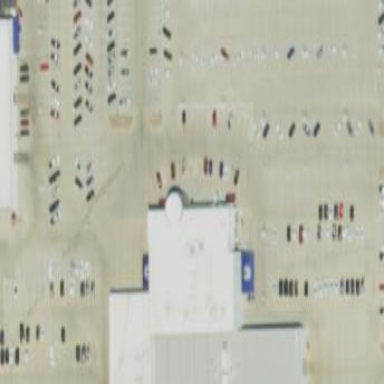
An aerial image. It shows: Car shop building.